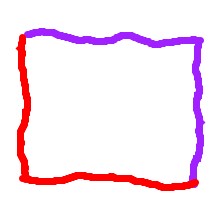
Shape: rectangle